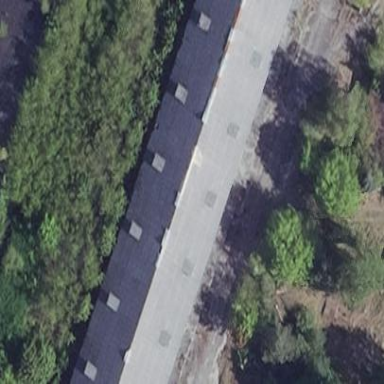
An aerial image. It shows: Industrial building.